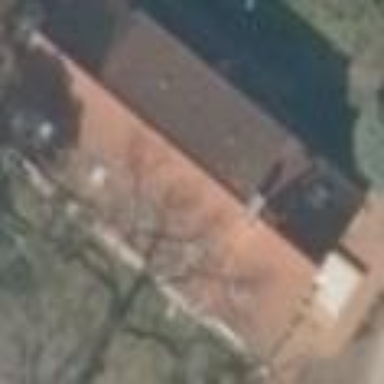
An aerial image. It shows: Building with gabled roof.